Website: macys
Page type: billing-address
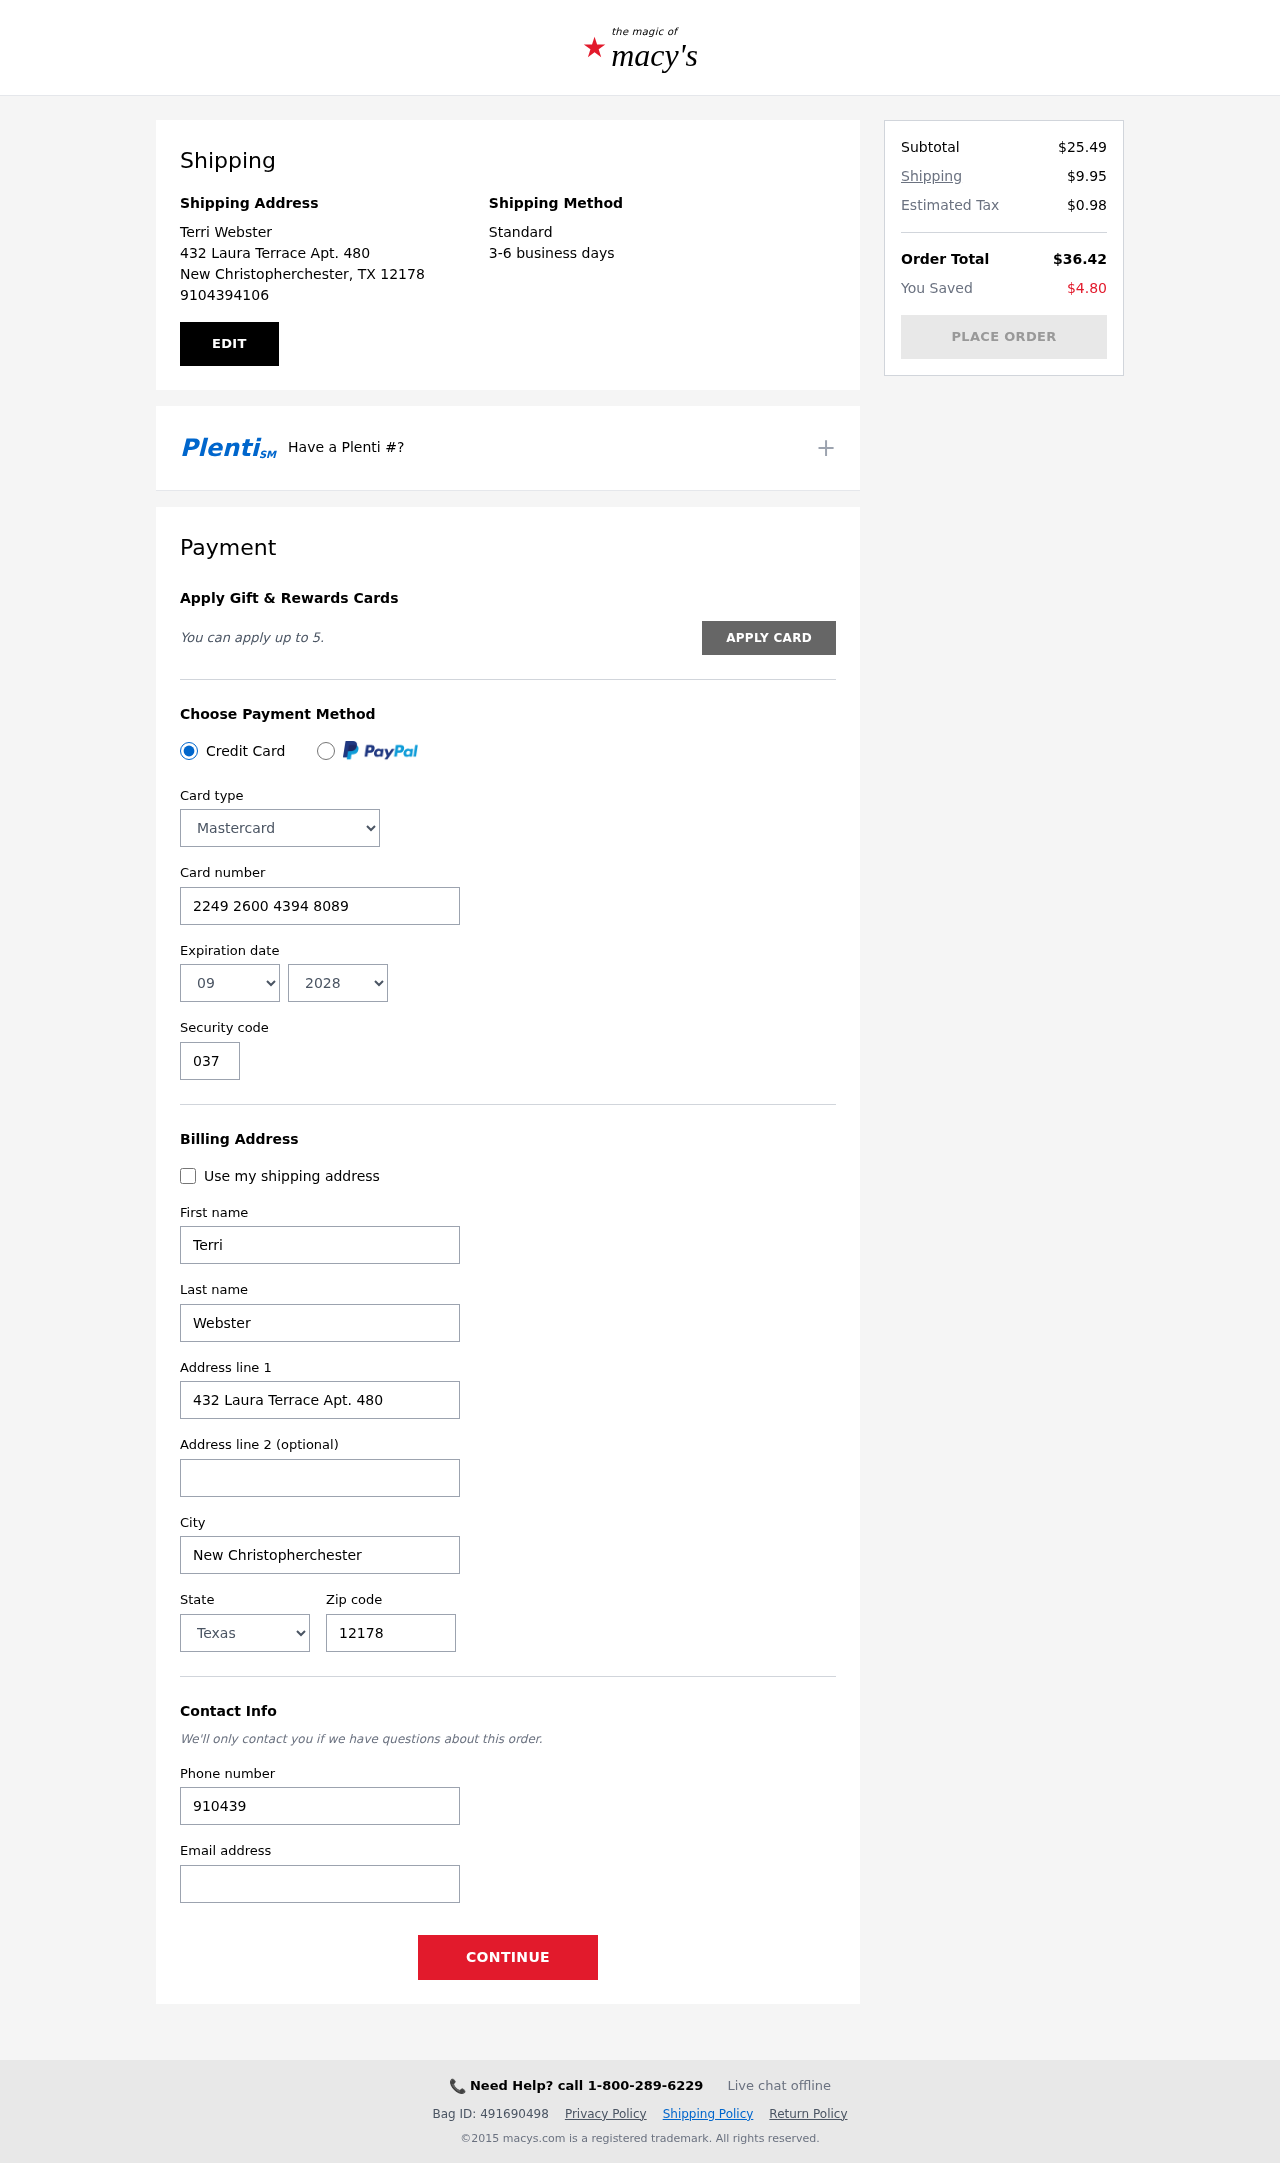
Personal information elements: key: PII_CARD_CVV
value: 037
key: PII_CARD_EXPIRY_MONTH
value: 09
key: PII_CARD_EXPIRY_YEAR
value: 28
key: PII_CARD_NUMBER
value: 2249 2600 4394 8089
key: PII_CARD_TYPE
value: Mastercard
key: PII_CITY
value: New Christopherchester
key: PII_CITY_STATE_ZIP
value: New Christopherchester, TX 12178
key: PII_EMAIL
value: terri_webster@hotmail.com
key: PII_FIRSTNAME
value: Terri
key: PII_FULLNAME
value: Terri Webster
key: PII_LASTNAME
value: Webster
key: PII_PHONE
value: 9104394106
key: PII_POSTCODE
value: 12178
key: PII_STATE
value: Texas
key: PII_STREET
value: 432 Laura Terrace Apt. 480
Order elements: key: ORDER_SUBTOTAL
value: $25.49
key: ORDER_SHIPPING_COST
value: $9.95
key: ORDER_TAX
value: $0.98
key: ORDER_TOTAL
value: $36.42
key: ORDER_SAVINGS
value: $4.80